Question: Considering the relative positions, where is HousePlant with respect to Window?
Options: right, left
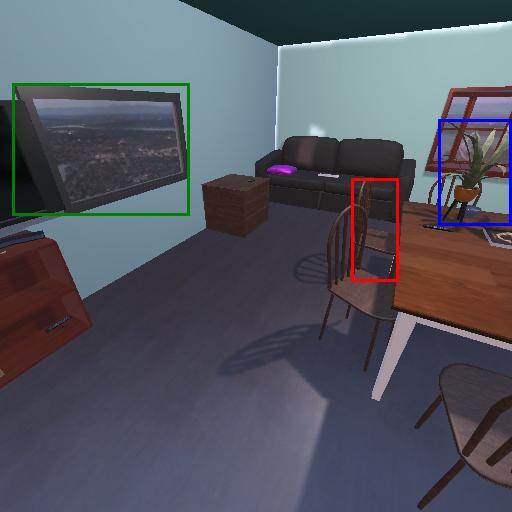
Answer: right